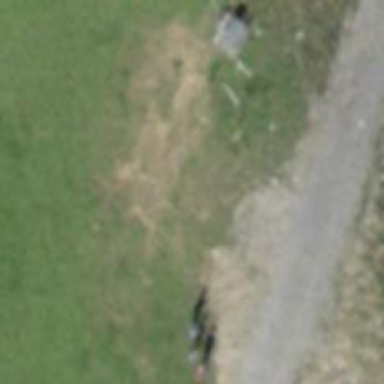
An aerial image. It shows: Wayside cross with historic significance.